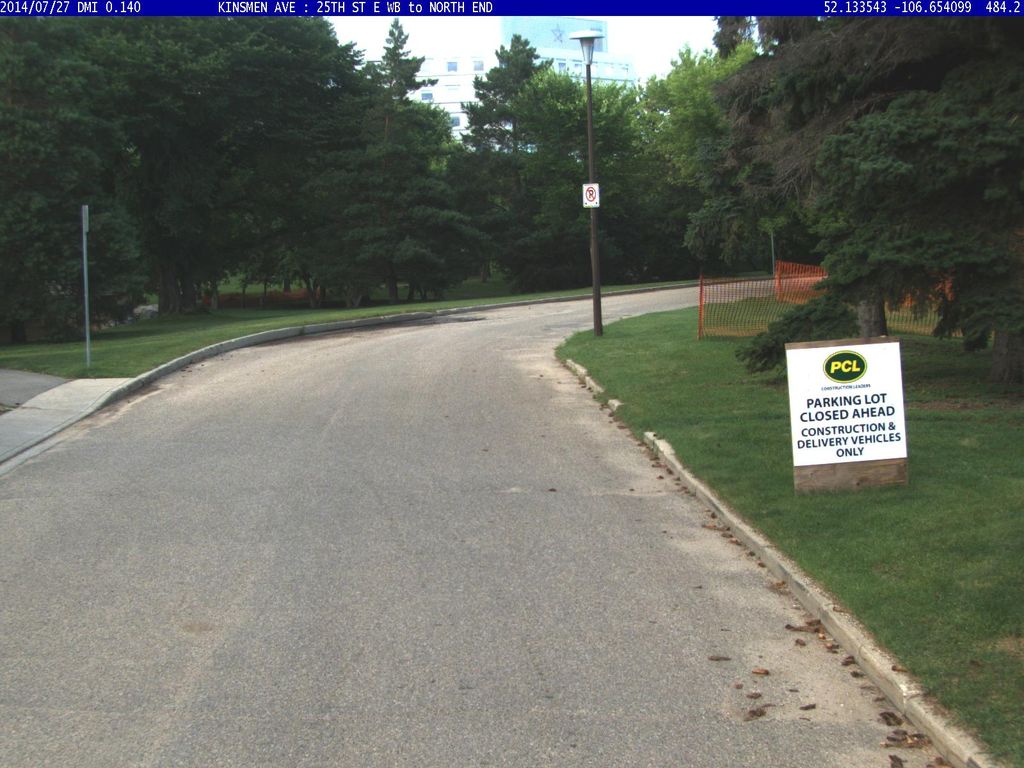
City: saskatoon